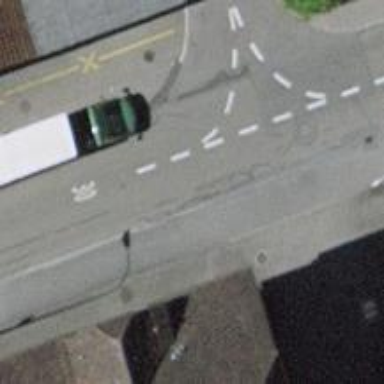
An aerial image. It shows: Kerb serving as barrier.